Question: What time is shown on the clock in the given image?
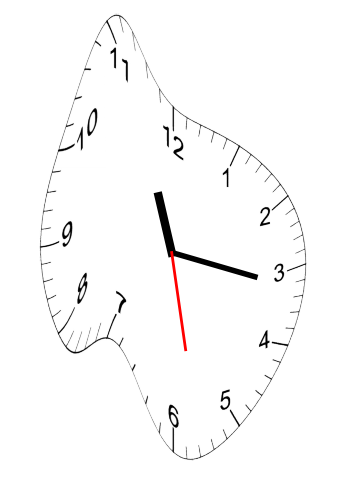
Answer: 11:16:28